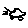
Label: car